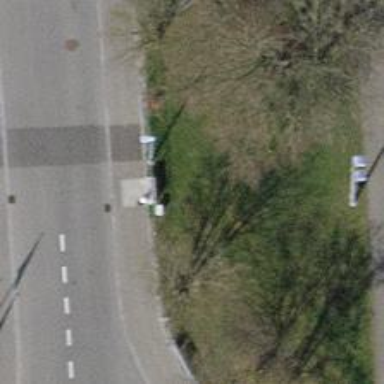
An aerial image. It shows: Street cabinet.